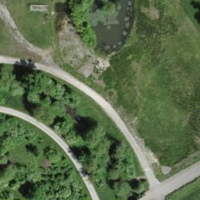
EUNIS habitat code: 25
Species observed at this site:
Ophrys apifera
Chorthippus brunneus
Gryllus campestris
Apatura ilia
Tussilago farfara
Pieris brassicae
Calopteryx virgo